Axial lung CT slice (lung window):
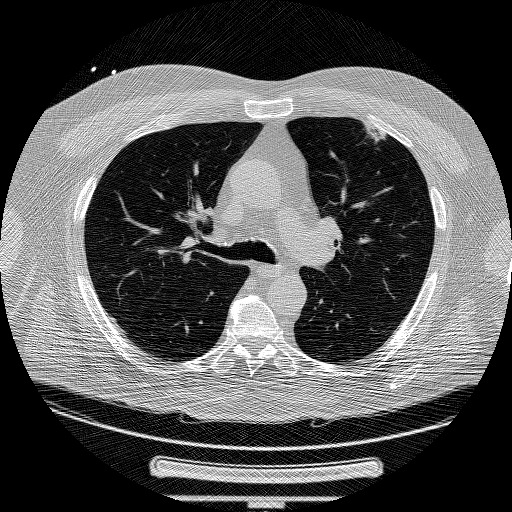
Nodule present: yes
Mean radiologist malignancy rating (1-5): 5